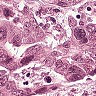
Metastatic tissue present: yes